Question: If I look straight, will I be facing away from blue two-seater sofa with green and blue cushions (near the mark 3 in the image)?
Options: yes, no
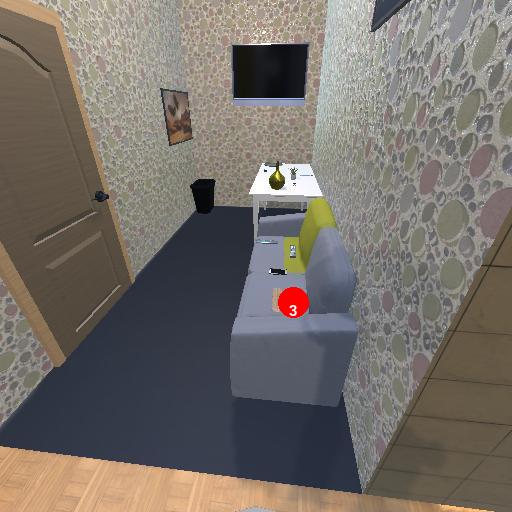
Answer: yes